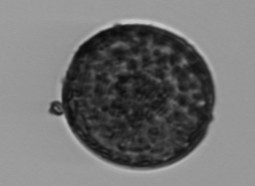
Label: Coscinodiscus